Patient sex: F
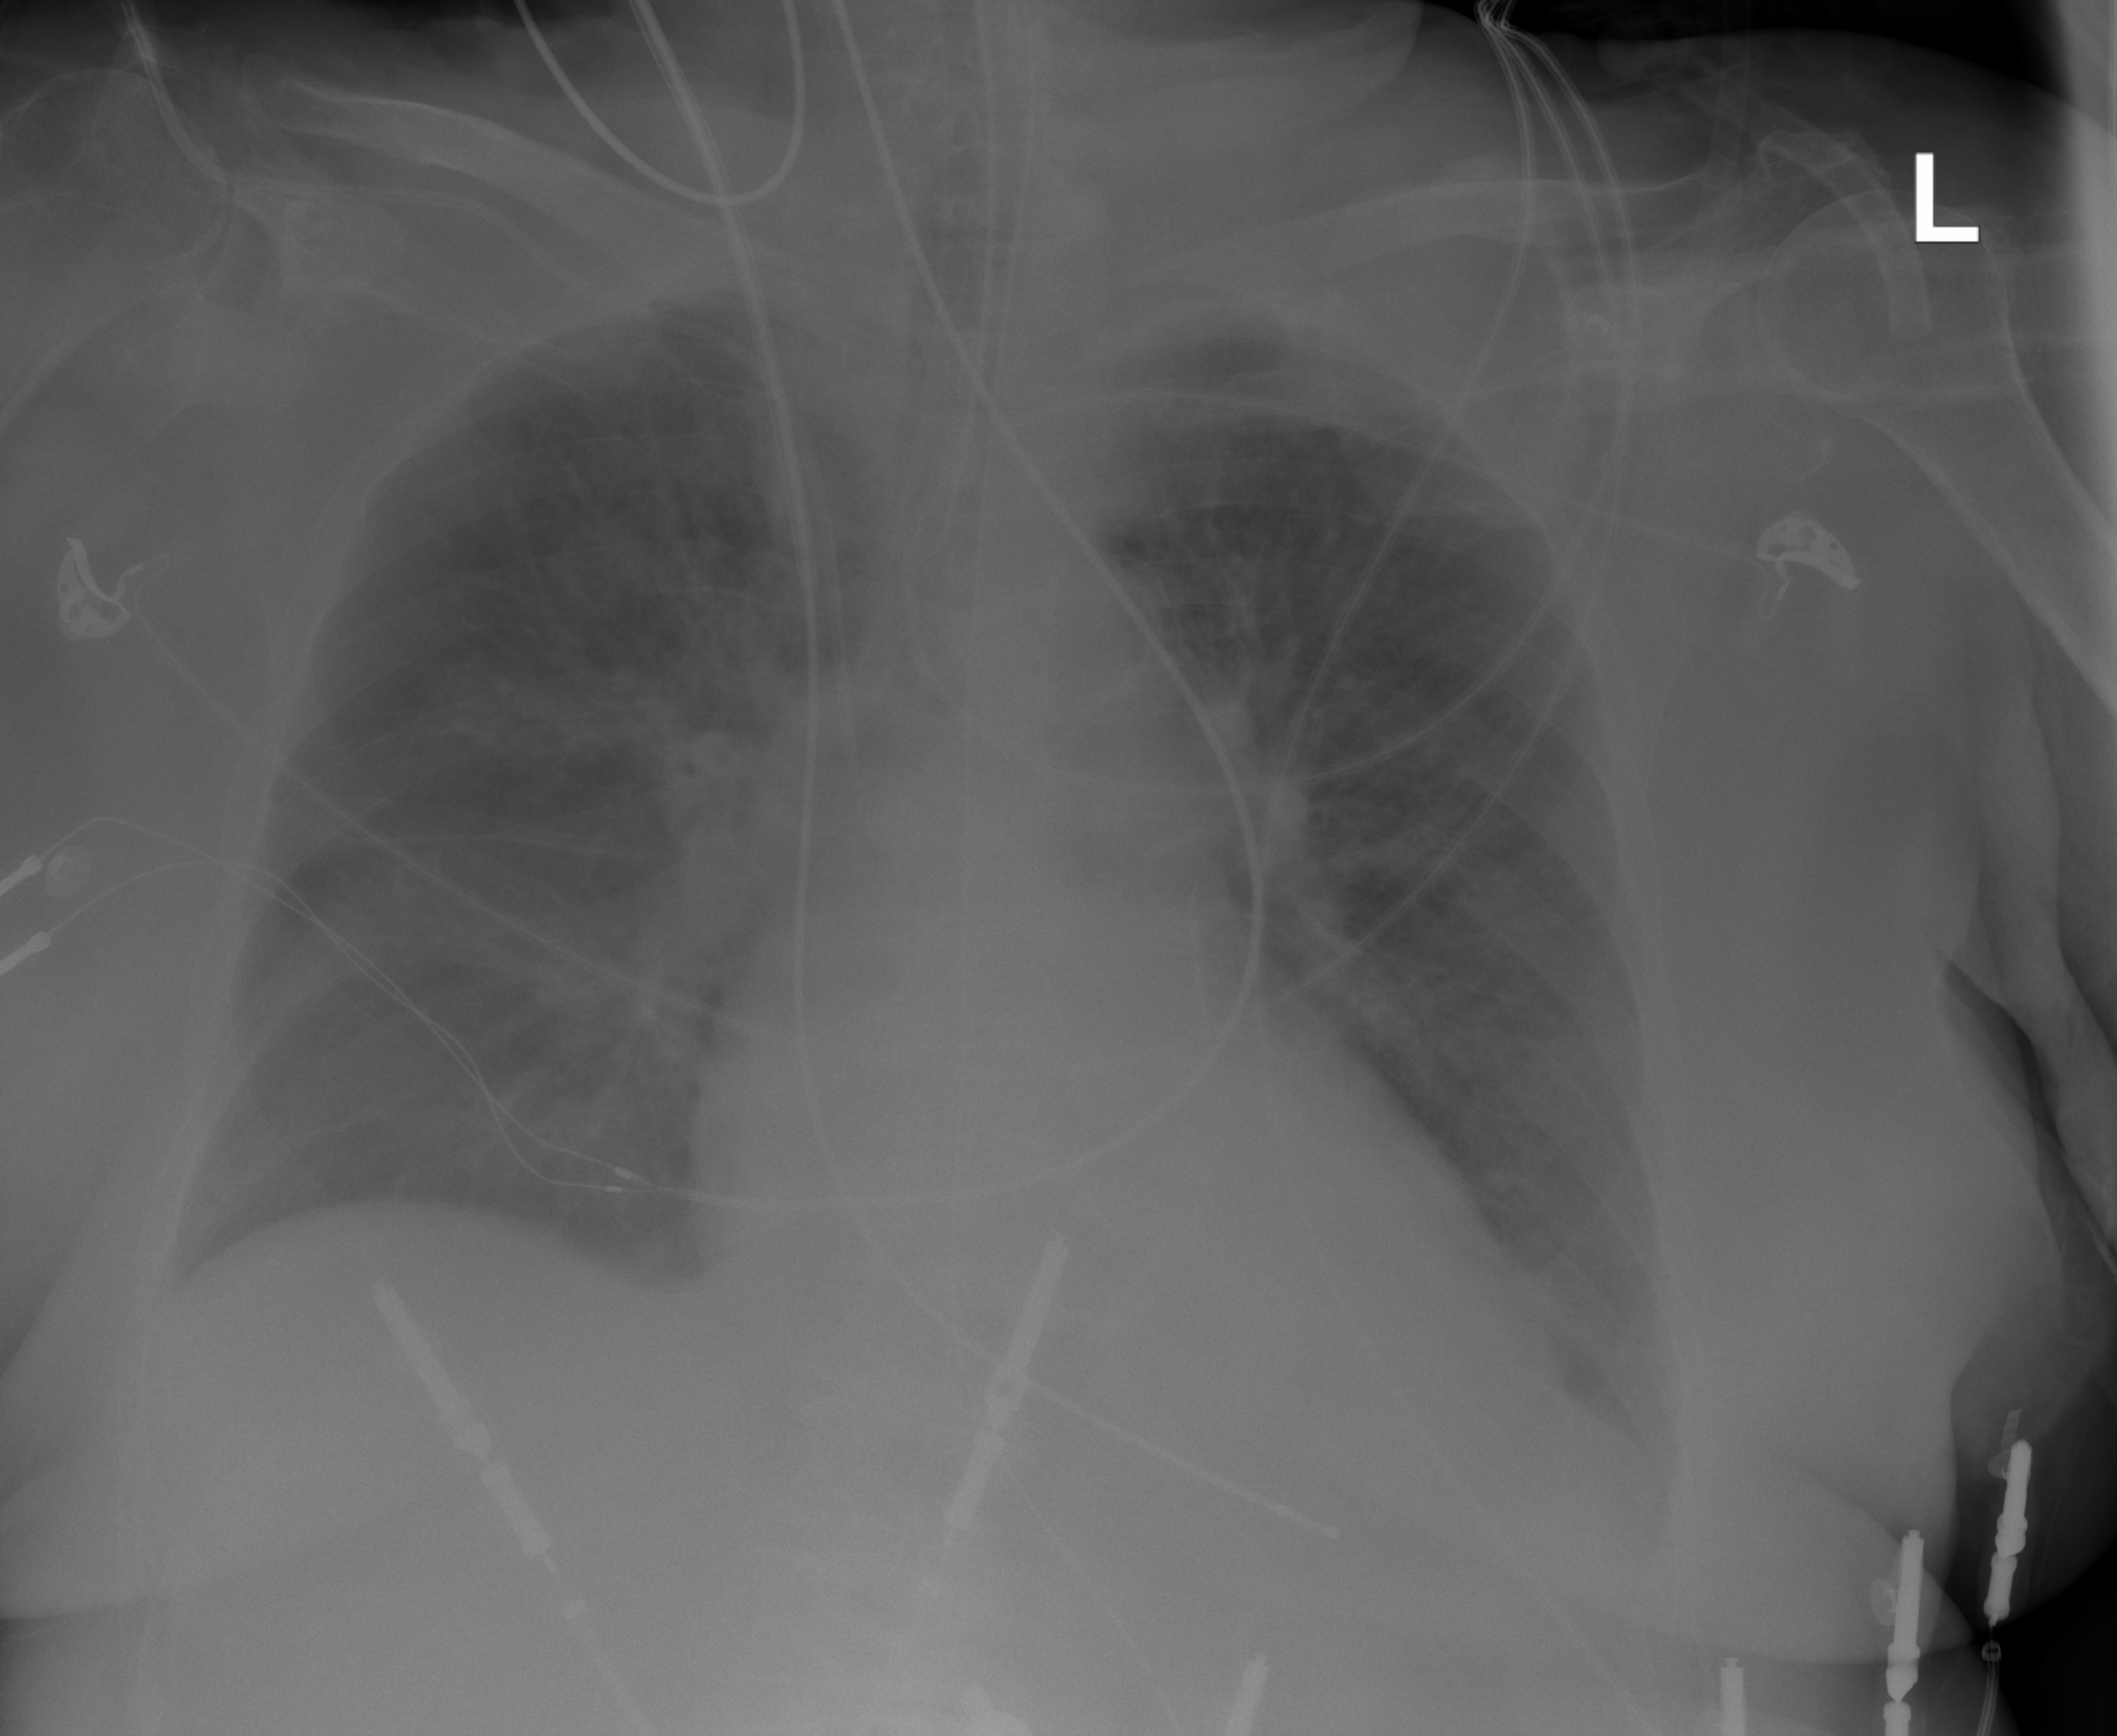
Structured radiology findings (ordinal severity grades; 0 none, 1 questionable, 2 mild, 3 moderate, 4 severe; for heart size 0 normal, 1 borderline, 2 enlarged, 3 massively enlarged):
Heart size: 1
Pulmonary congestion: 2
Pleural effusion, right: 2
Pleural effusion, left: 2
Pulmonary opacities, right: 0
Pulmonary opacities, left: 0
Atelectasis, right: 1
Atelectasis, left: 0